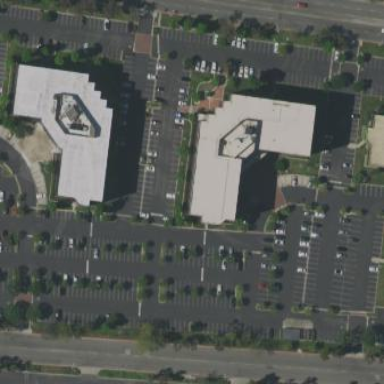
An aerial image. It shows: Retail building.